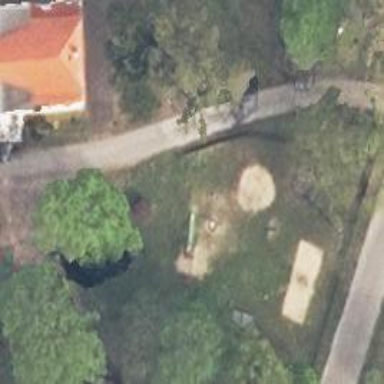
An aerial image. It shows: Playground area for leisure land.